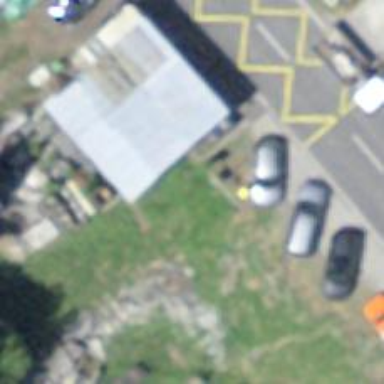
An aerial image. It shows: Post box is visible.